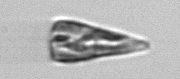
Label: Licmophora